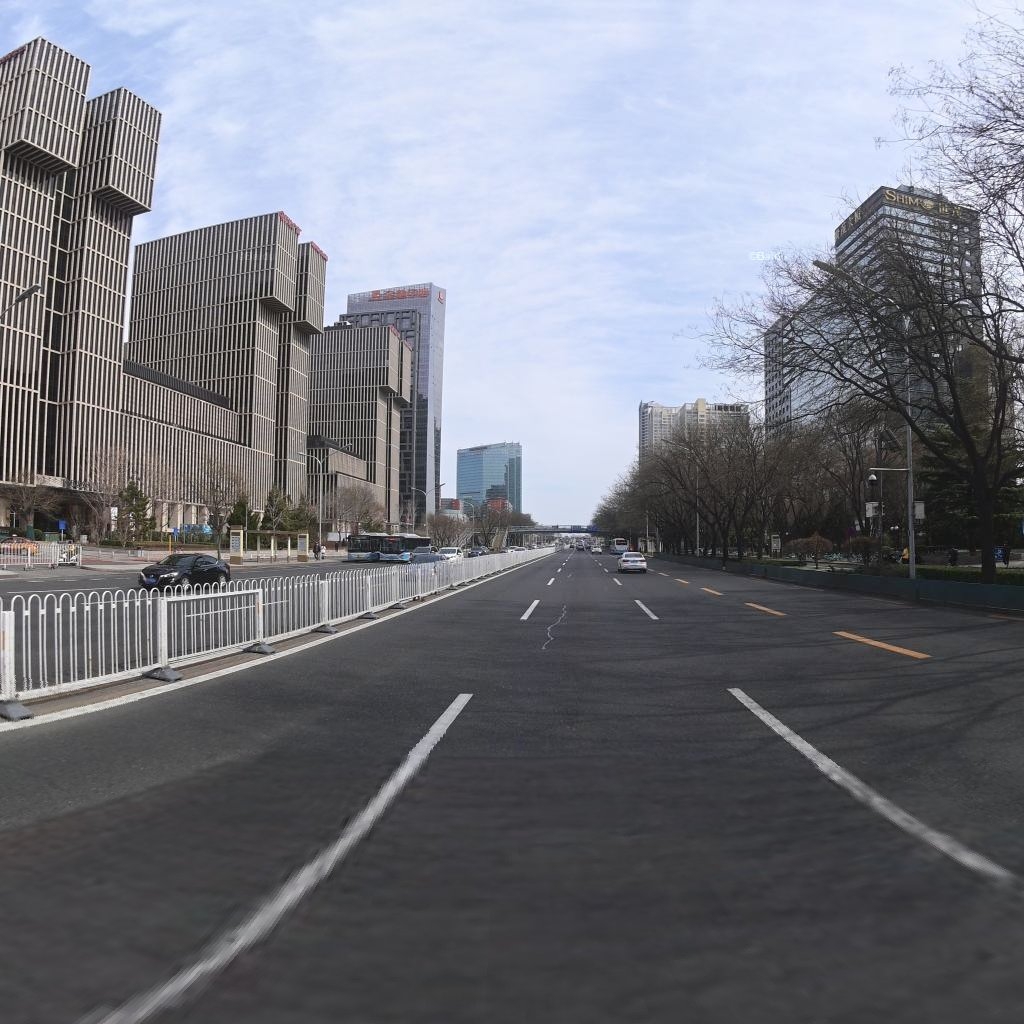
Region: Chaoyang
Road damage annotations: longitudinal patch